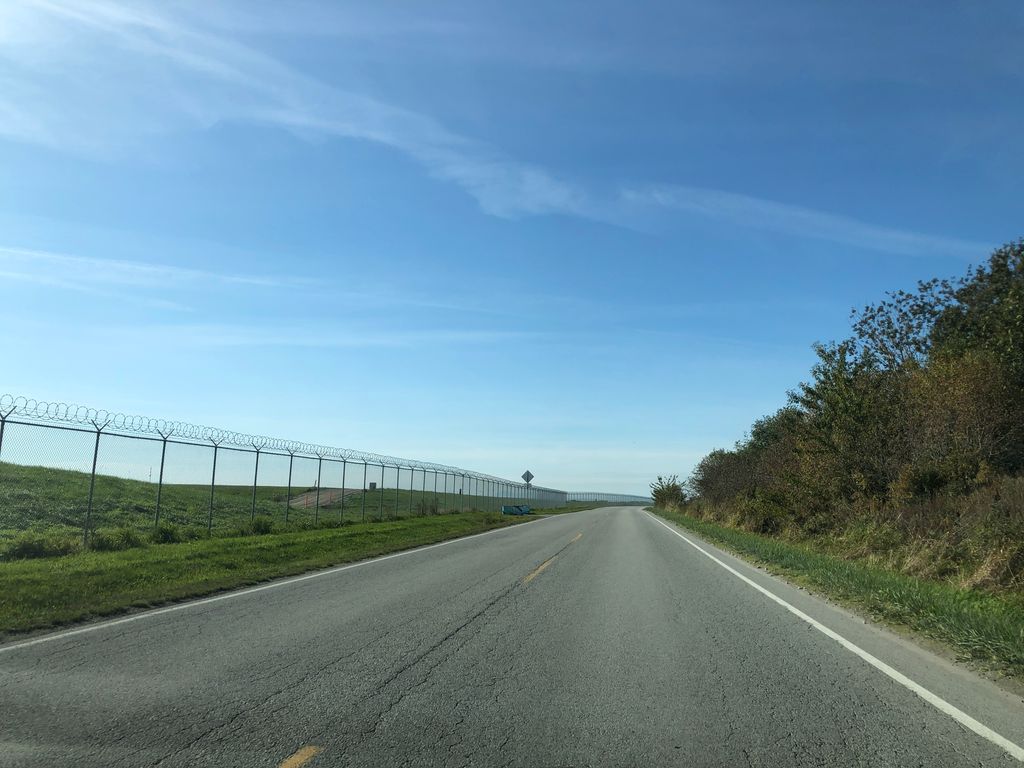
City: vancouver